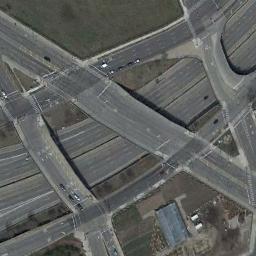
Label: overpass